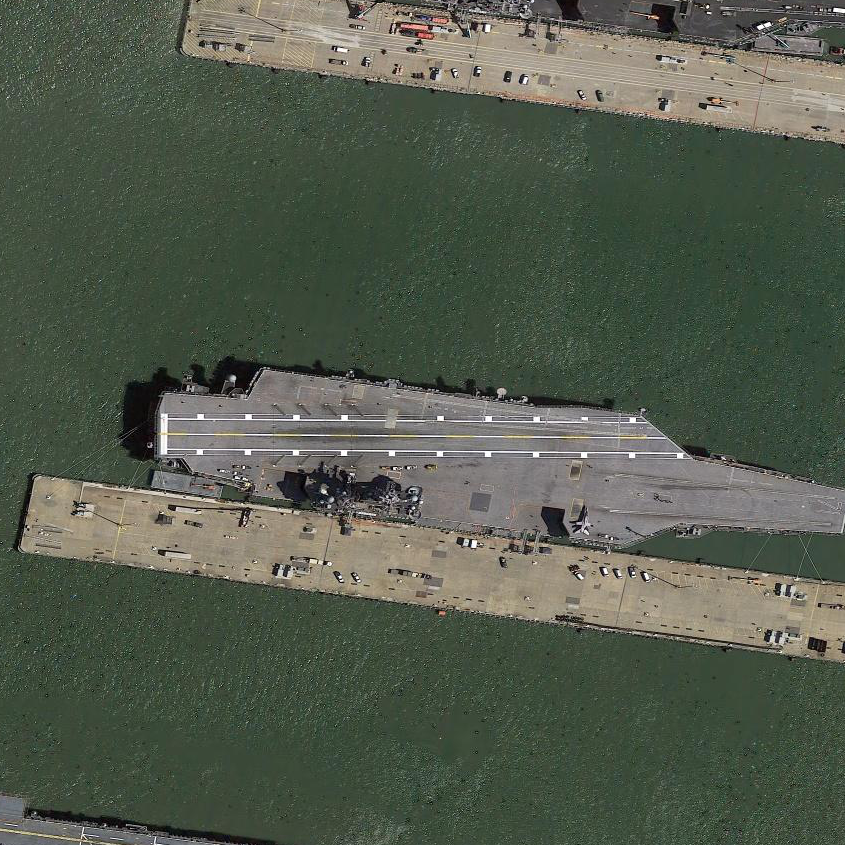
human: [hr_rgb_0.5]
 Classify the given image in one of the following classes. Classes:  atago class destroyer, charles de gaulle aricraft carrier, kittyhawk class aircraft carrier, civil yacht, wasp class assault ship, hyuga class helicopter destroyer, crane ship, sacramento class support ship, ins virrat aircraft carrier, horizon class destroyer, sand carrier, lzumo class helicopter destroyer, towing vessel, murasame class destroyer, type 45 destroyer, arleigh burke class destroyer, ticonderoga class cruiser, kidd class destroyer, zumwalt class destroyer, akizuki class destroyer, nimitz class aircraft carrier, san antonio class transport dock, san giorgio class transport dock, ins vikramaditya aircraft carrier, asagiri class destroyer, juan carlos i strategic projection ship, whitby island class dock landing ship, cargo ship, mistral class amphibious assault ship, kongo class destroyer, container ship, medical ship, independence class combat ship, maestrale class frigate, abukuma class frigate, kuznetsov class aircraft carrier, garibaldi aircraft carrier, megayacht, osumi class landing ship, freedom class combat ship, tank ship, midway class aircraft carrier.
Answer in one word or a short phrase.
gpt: Nimitz class aircraft carrier